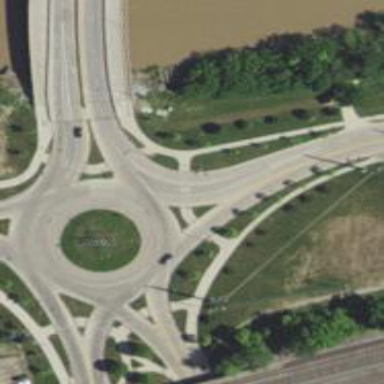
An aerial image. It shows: Secondary road leading to roundabout.